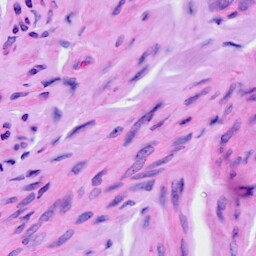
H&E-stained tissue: Ovarian